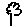
Label: flower